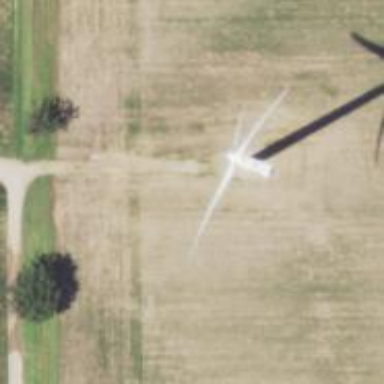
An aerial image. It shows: Wind generator using horizontal axis wind turbines.